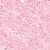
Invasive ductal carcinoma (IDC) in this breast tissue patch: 0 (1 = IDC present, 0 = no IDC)